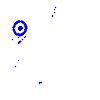
Particle: electron